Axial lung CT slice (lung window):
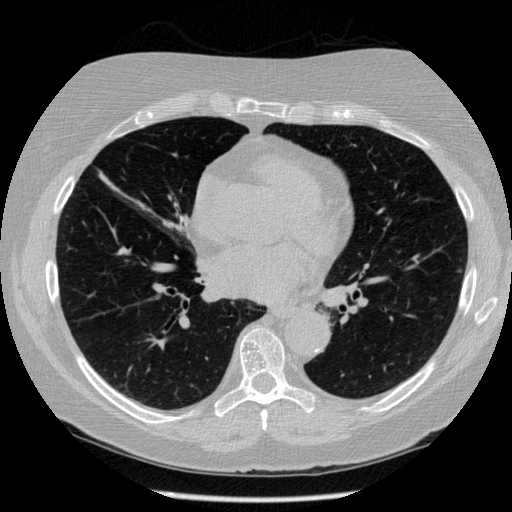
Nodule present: no